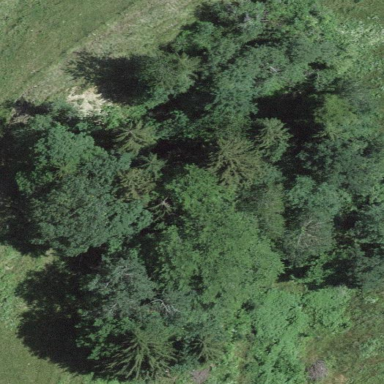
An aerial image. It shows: Forest area.